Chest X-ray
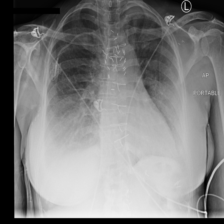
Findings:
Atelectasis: negative
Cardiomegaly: negative
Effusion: negative
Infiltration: negative
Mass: negative
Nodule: negative
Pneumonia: negative
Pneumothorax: negative
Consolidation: negative
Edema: negative
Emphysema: negative
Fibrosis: negative
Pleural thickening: negative
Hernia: negative